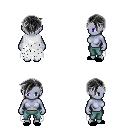
a pixel art fantasy rpg character, female body template, dark elf, purple skin, white tattered cape, teal pants, gray pixie cut hairstyle, black slippers, four views (front, back, left, right), 2x2 character sprite sheet, small pixel art, hard edges, no anti-aliasing